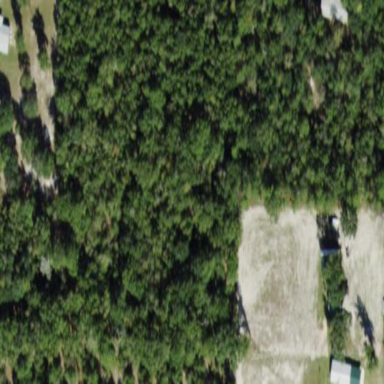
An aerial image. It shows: Mixed woodland with various types of leaves.